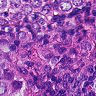
Metastatic tissue present: yes